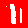
Digit: 1